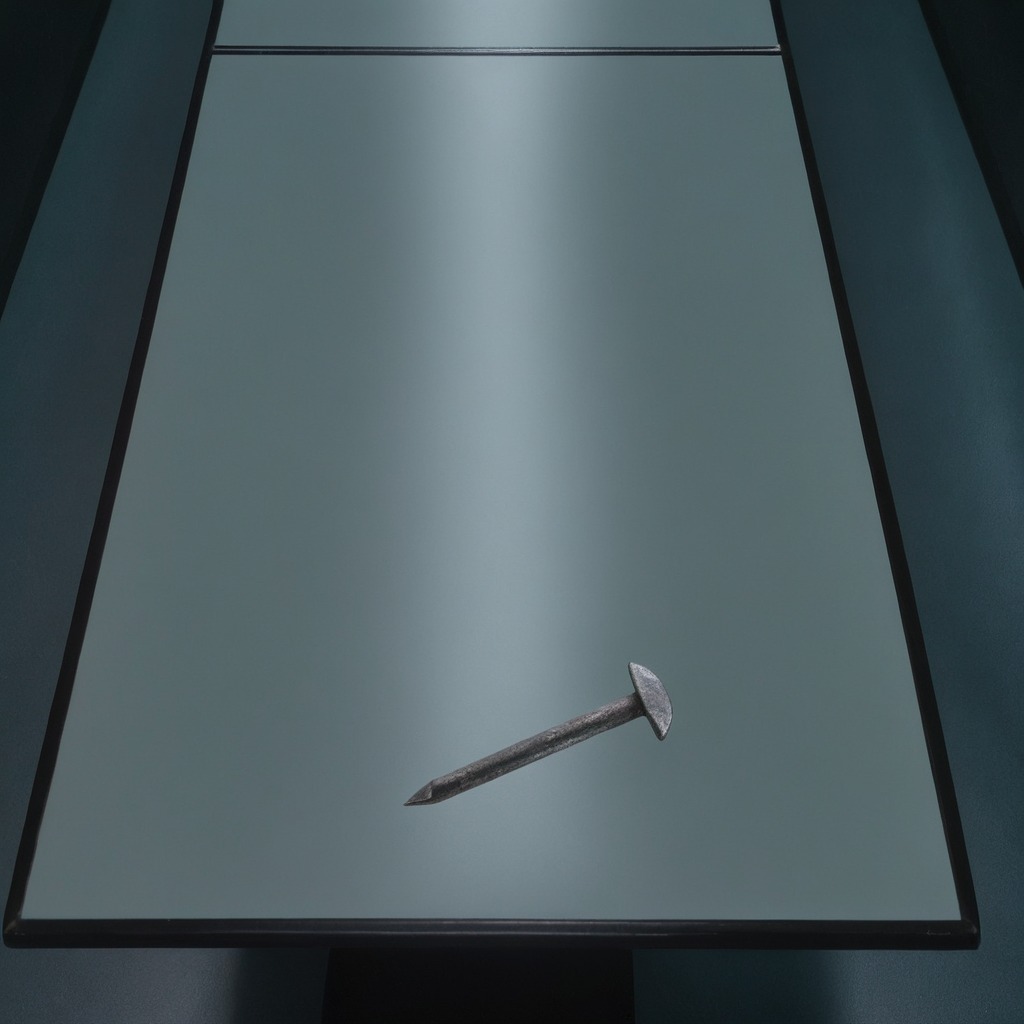
A iron nail is lying on a clean empty table in a railway signal maintenance room lit by harsh overhead fluorescents.